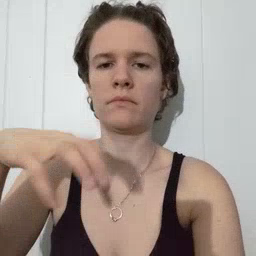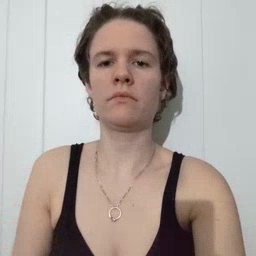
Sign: rain